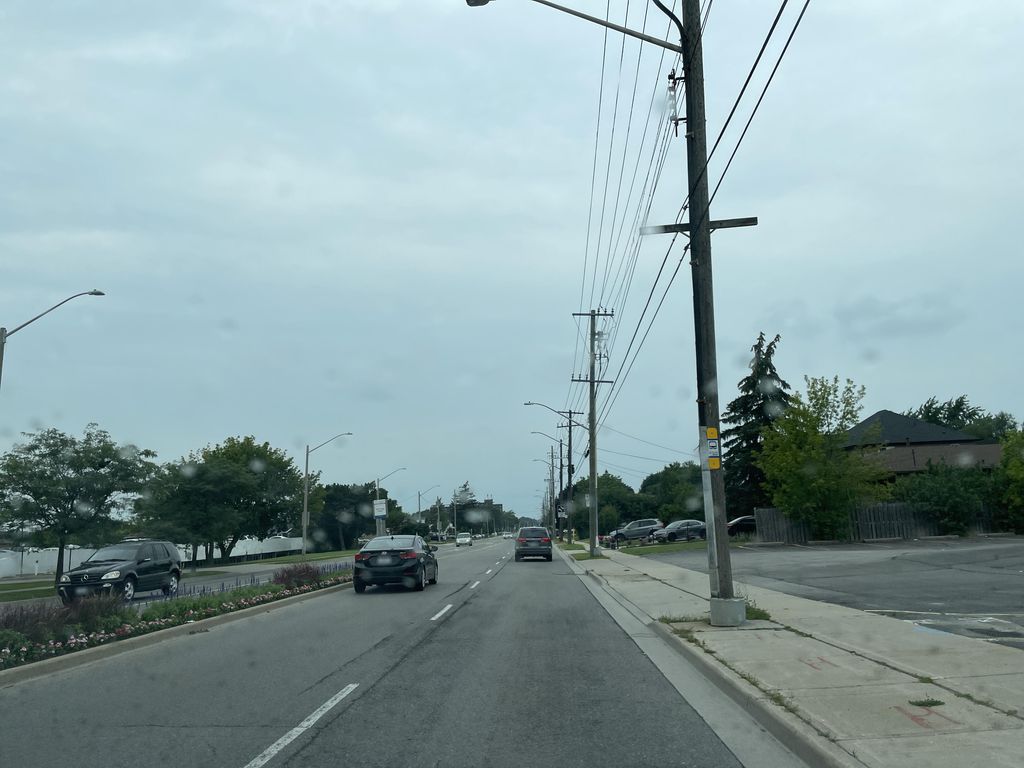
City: hamilton